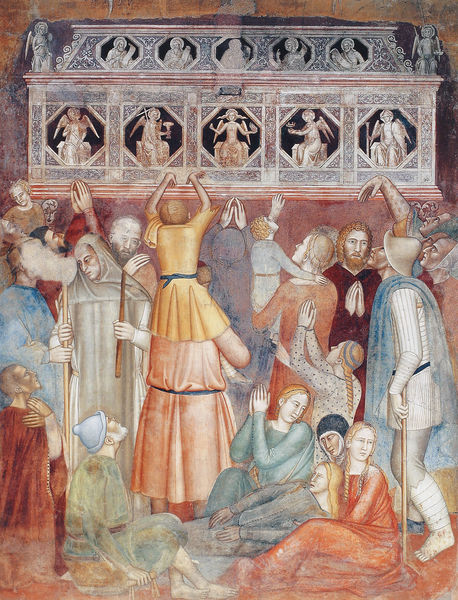
Titel: Spanische Kapelle (ehemaliger Kapitelsaal)
Künstler: Andrea di Bonaiuto
Standort: Florenz, S. Maria Novella, Spanische Kapelle (EU - I - Toskana)
Schlagwörter: gemälde, frauen, gelb, menschen, sitzen, hut, männer, rot, leute, mütze, bibel, tragen, hände, kirche, rosa, schulter, schultern, stock, engel, hellblau, figuren, wandmalerei, beten, sarg, heben, mittelalter, huldigung, fresko, heilig, kranke, schrein, klettern, gucken, sarkophag, pilger, huckepack, sitzenweiss